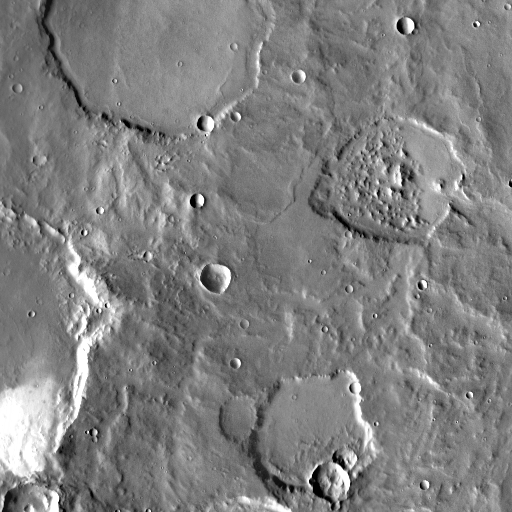
Crater classes present: Background, Other, Layered, Buried, Secondary